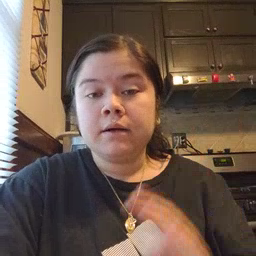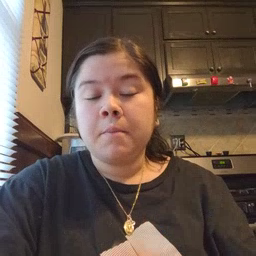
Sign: open